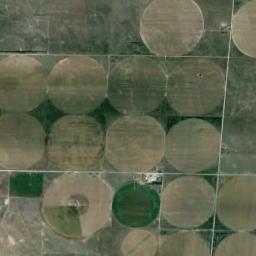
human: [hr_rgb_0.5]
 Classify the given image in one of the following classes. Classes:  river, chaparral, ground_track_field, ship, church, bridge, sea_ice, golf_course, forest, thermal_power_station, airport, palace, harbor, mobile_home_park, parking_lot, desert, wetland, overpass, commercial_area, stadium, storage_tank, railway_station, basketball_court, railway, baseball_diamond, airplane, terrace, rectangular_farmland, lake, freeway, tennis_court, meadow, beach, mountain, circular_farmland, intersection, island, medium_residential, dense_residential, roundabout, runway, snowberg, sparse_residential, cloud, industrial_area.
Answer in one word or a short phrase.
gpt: circular_farmland